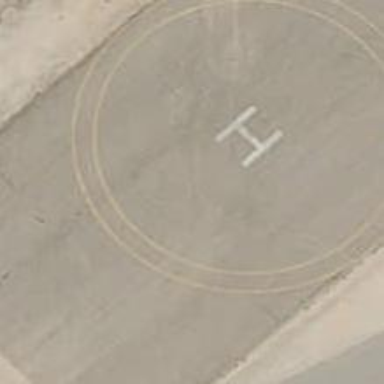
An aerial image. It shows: Image showing helipad at airport.